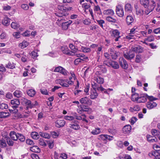
Tumor epithelial tissue: yes
Tumor-associated stroma tissue: no
Normal tissue: no